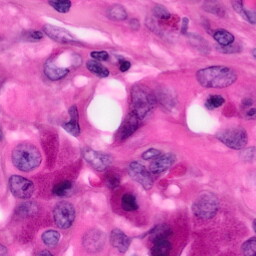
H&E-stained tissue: Pancreatic